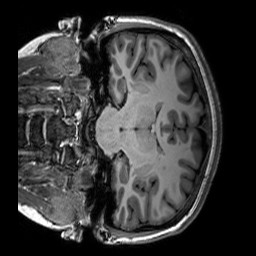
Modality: T1w
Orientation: coronal
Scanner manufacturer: siemens
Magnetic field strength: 3 T
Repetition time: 2.3 s
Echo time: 0.00302 s